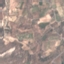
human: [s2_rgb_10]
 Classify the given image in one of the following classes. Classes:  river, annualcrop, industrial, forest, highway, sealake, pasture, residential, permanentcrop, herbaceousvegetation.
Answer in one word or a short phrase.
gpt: PermanentCrop